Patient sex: F
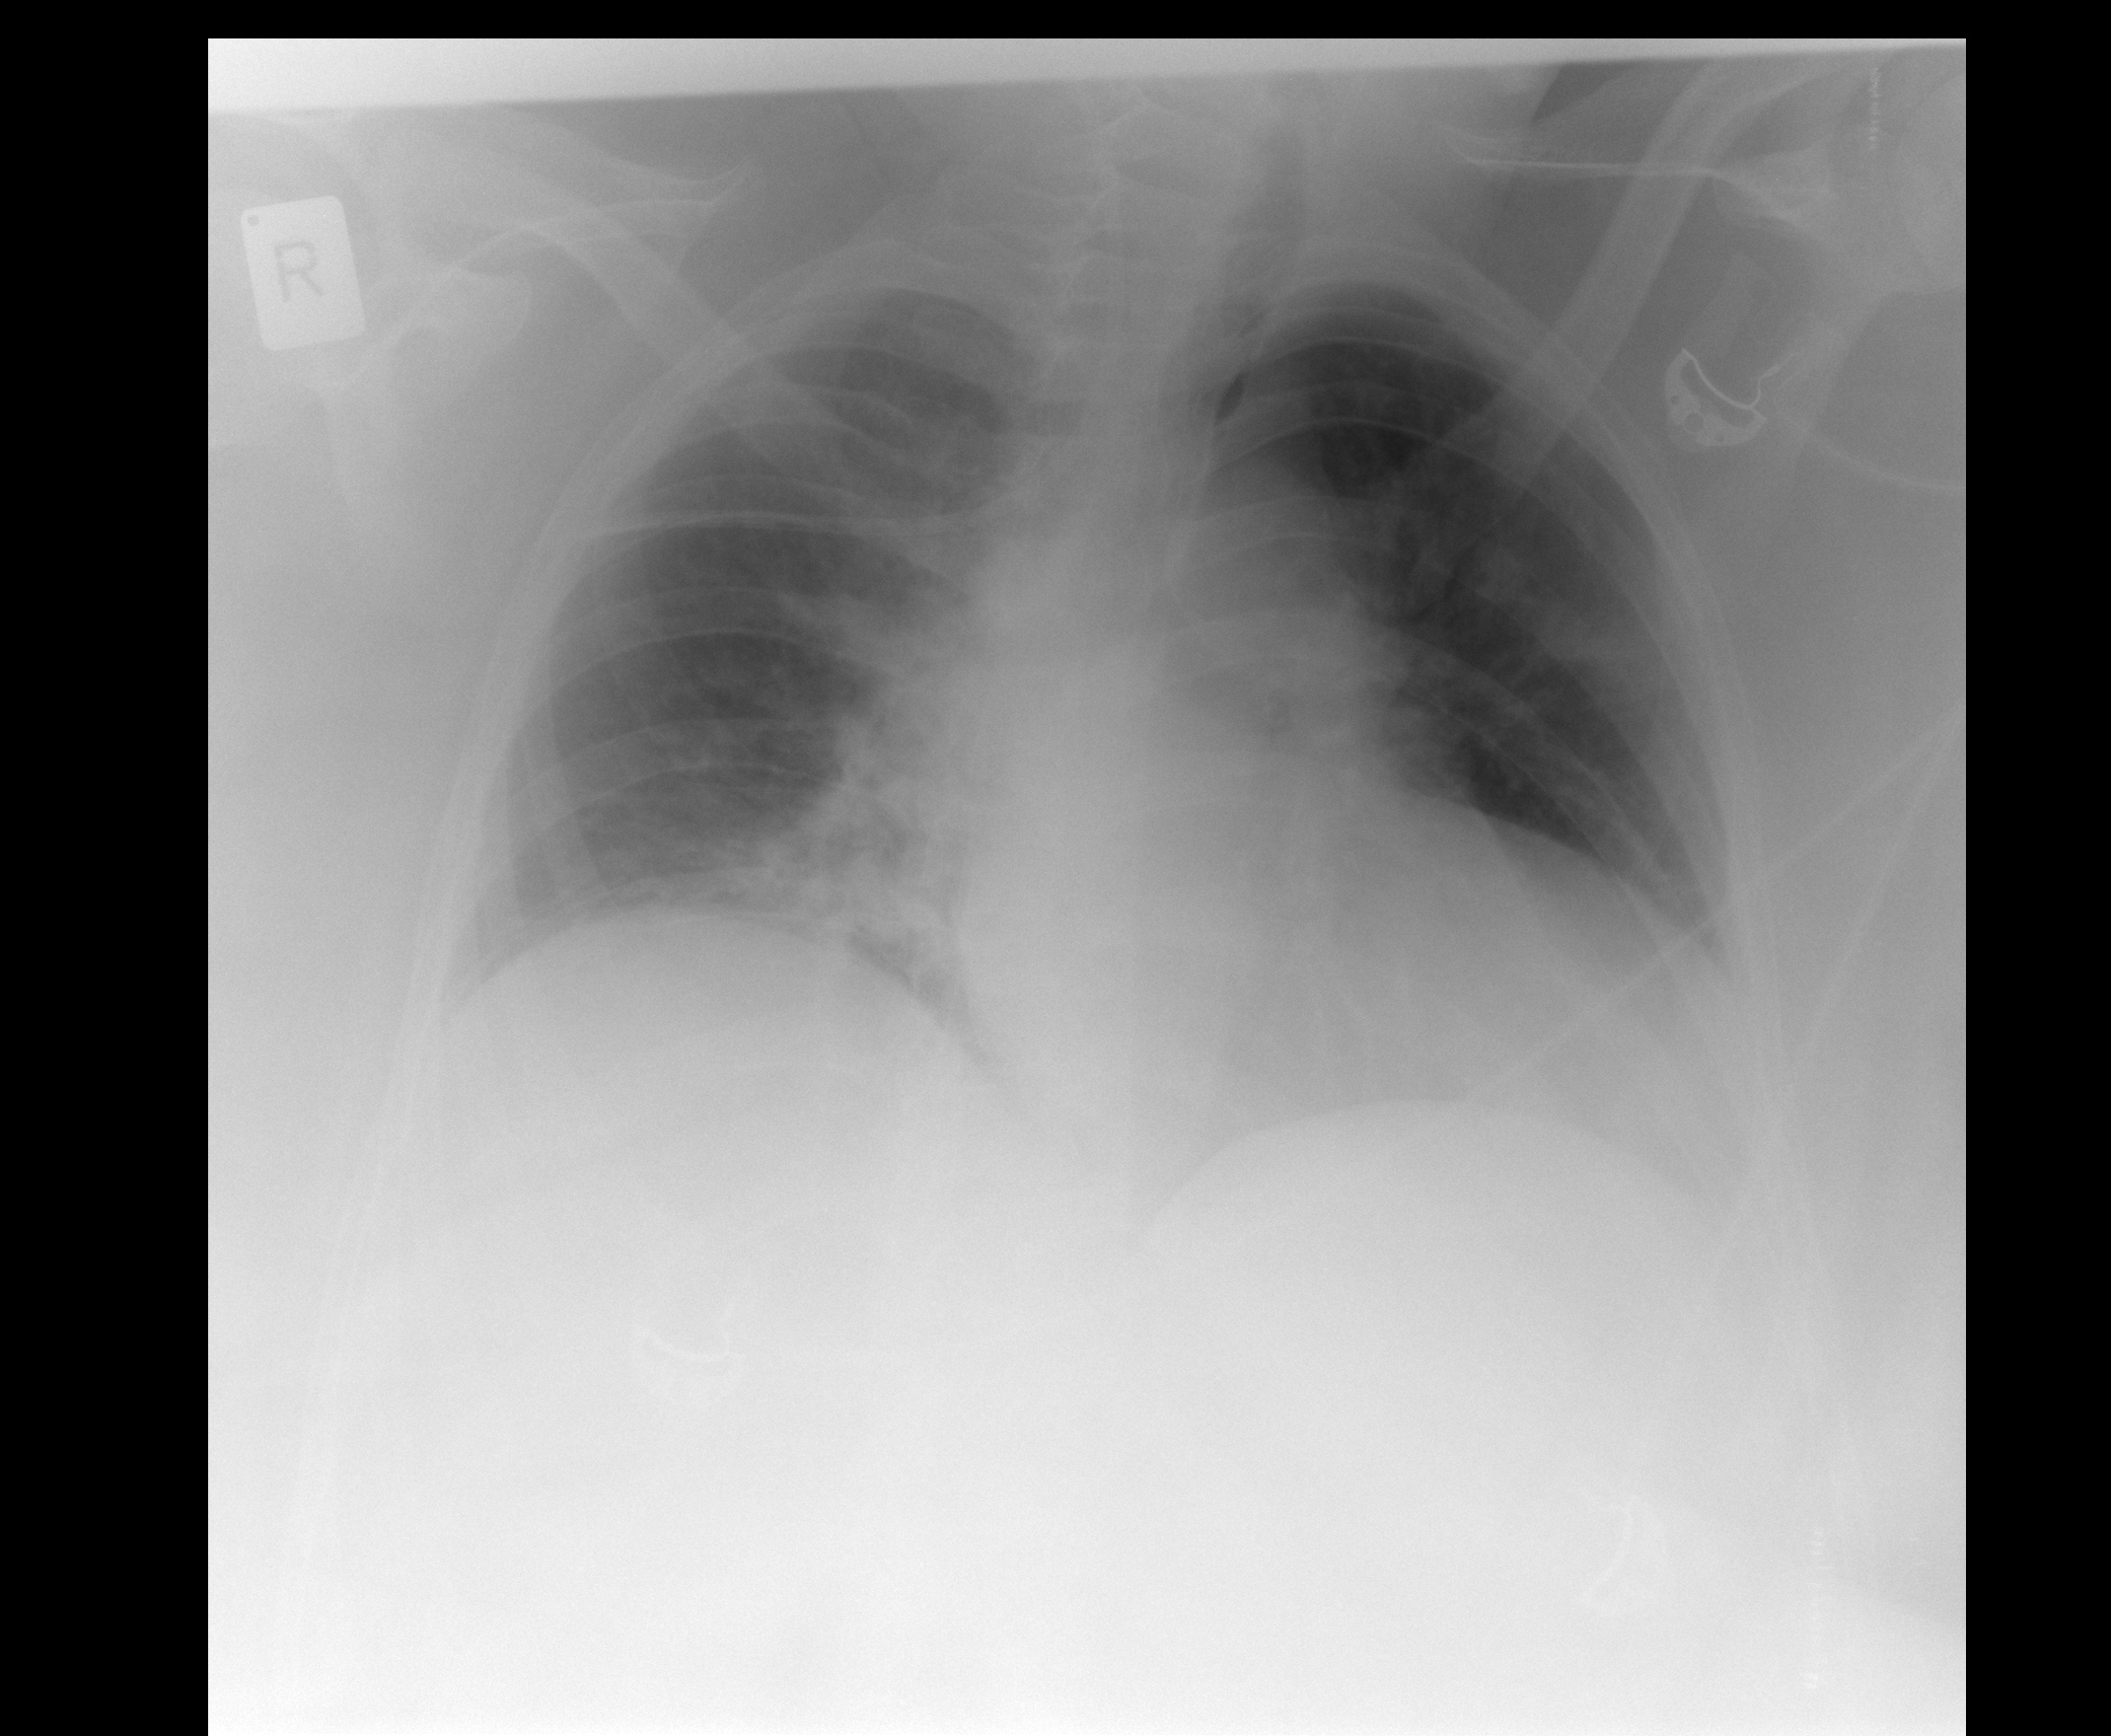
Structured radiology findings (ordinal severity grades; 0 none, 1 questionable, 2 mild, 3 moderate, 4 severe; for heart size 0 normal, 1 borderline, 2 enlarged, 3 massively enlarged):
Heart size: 2
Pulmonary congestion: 0
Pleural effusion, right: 0
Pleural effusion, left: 0
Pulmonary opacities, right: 2
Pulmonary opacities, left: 0
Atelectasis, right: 0
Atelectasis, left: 0